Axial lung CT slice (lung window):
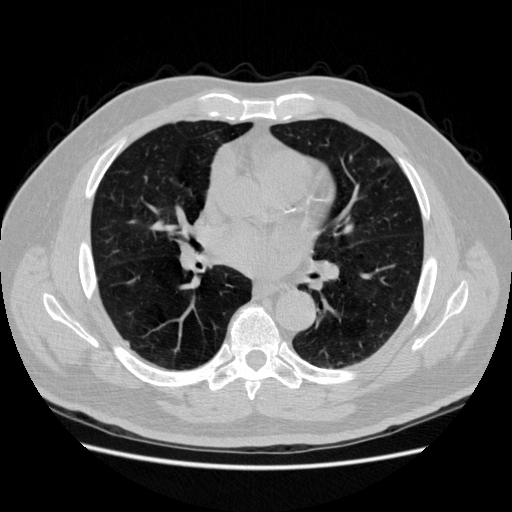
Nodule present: no